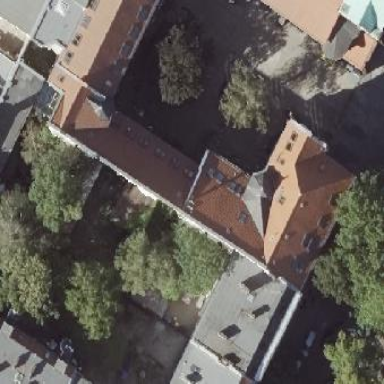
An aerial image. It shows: School building.